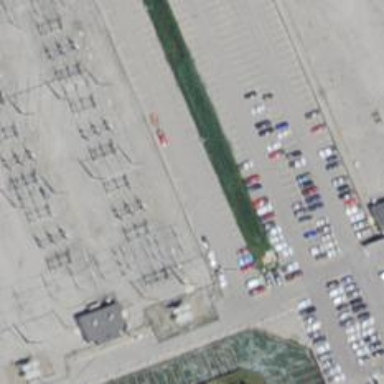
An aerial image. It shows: Switch used for power control.